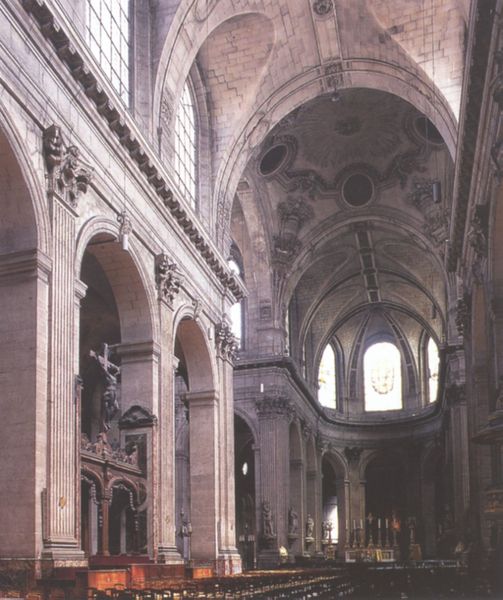
Titel: Saint-Sulpice
Künstler: Ch. Gamard
Standort: Paris, St. Sulpice (EU - F - Ile-de-France)
Schlagwörter: fenster, lampen, licht, pfeiler, raum, stühle, säulen, gebäude, architektur, barock, stein, steine, kirche, innen, schiff, düster, bogen, pilaster, figuren, gestühl, kerzen, edel, foto, bögen, fugen, gewölbe, kreuz, dom, altar, bänke, hauptschiff, kathedrale, sims, kirchenschiff, skulpturen, obergaden, christus, jesus, apsis, rundbögen, chor, basilika, bauwerk, nischen, tonnengewölbe, steinmauern, rundchor, kirschenschiff